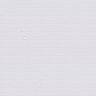
Metastatic tissue present: no